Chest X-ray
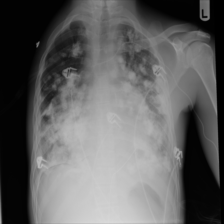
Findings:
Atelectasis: negative
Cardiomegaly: negative
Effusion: positive
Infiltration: negative
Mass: negative
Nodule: negative
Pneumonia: negative
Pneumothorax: negative
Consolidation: negative
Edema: negative
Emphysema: negative
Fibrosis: negative
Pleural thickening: negative
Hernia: negative